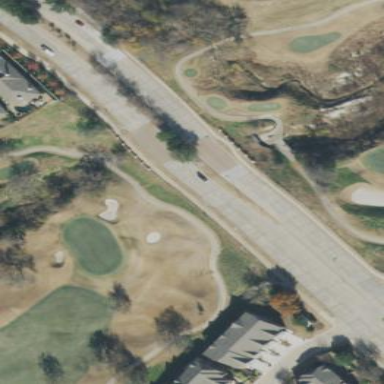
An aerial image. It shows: Area with grass used as rough in golf course.